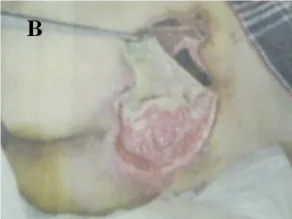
Chronological change of pressure ulcer. (B) Day 22. Debridement was conducted.
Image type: medical_photograph (other_medical_photograph)